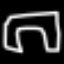
Label: pants